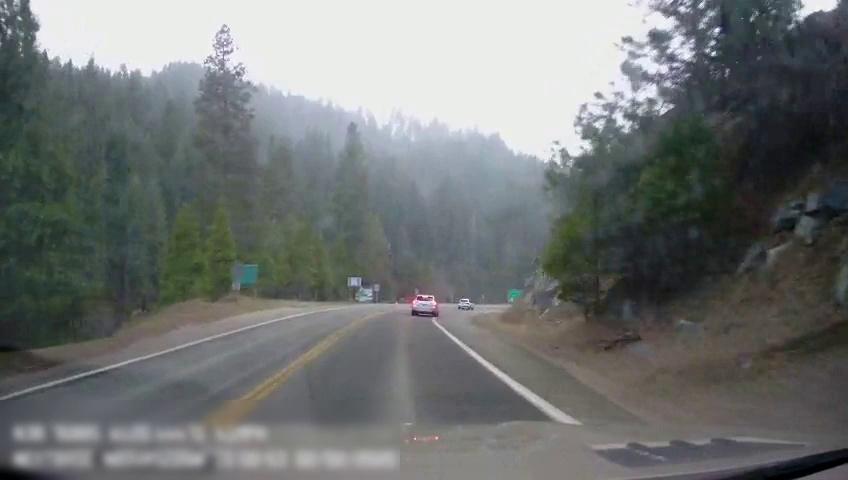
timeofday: Day
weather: Cloudy
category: Drivable Space
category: Vehicles | SUV
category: Vehicles | SUV
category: Lanes | Alternate Lane
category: Lanes | Current Lane
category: Lanes | Opposite Lane
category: Lanes | Opposite Lane
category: Traffic | Signs